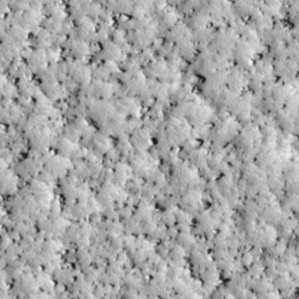
Label: non_frost